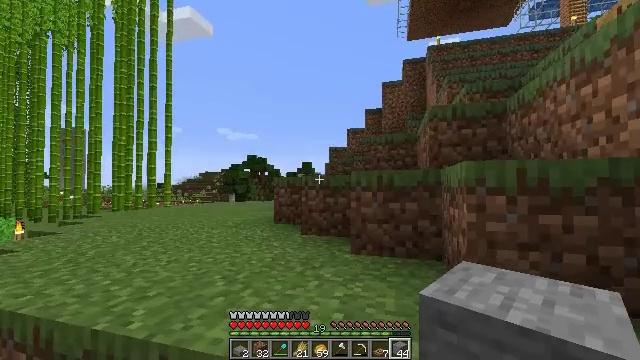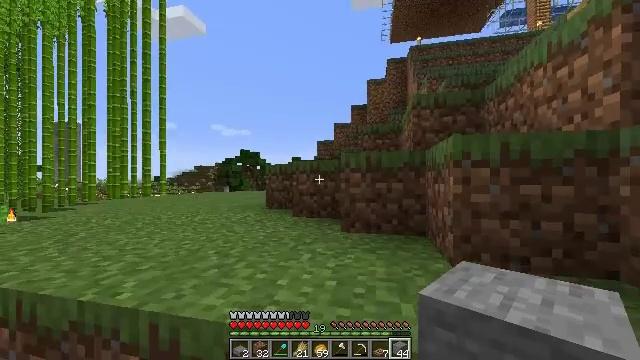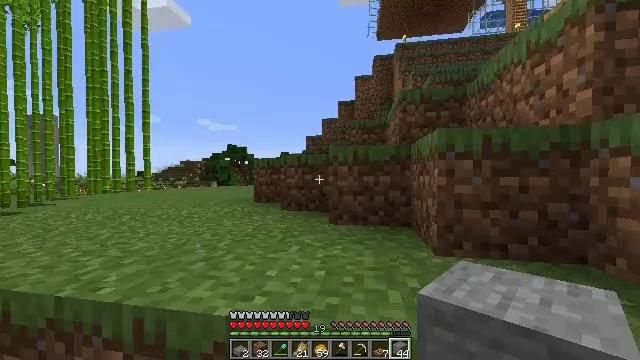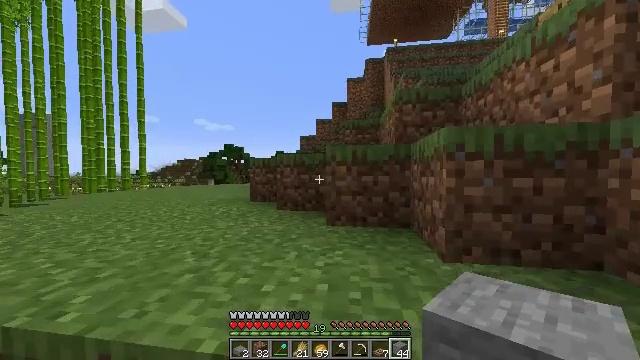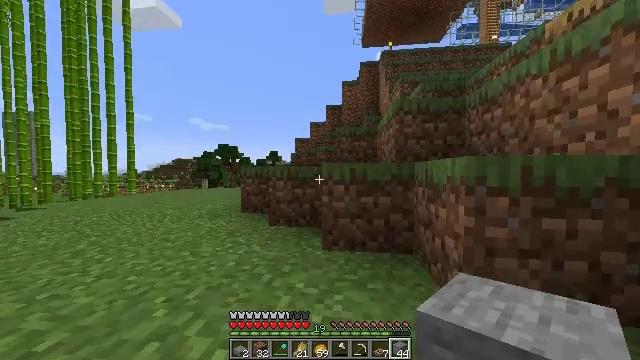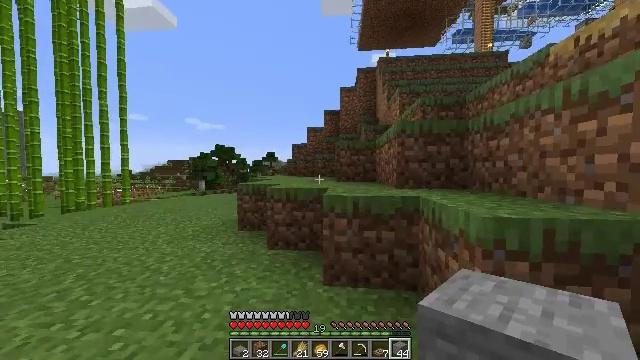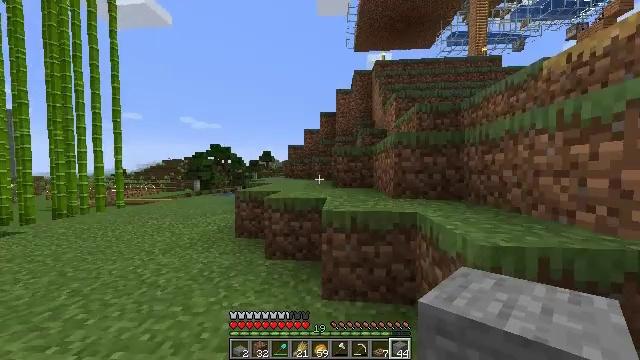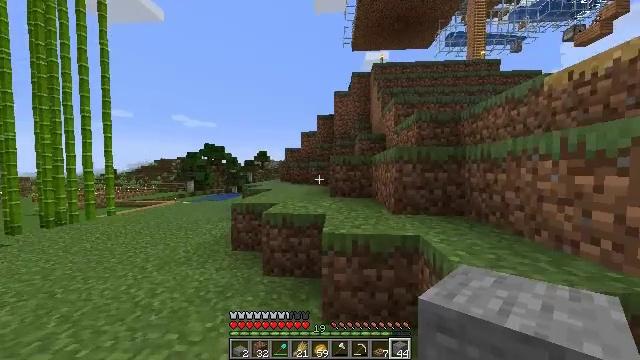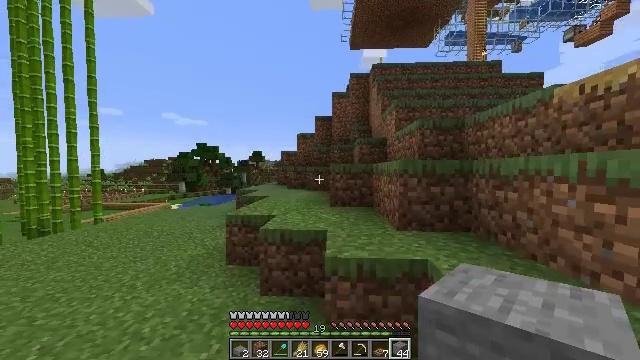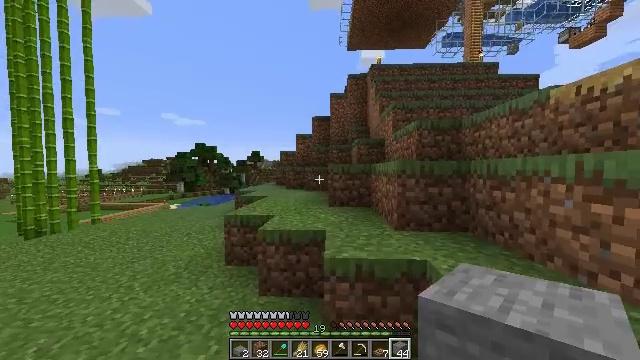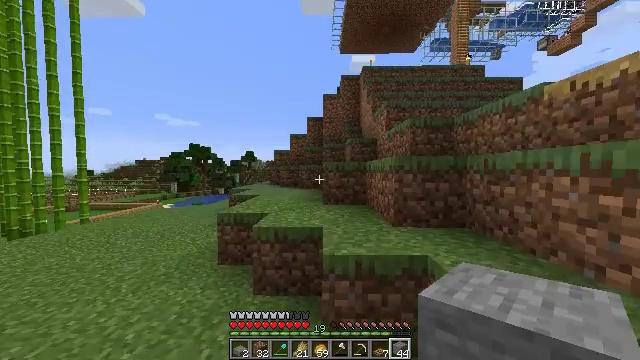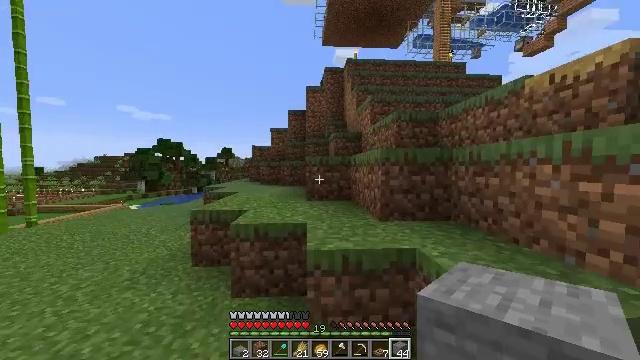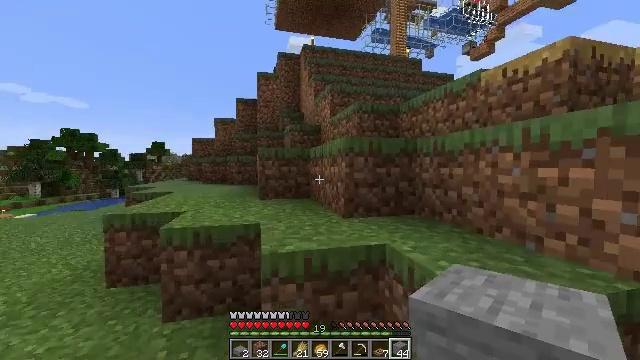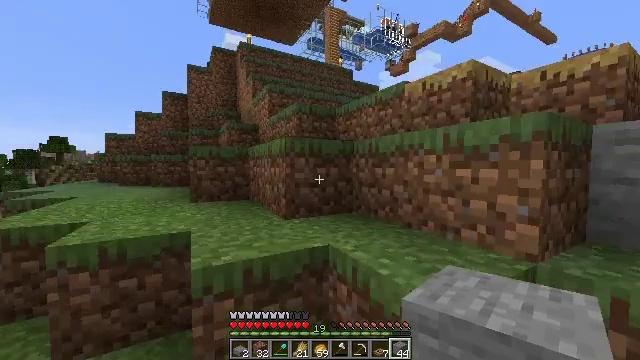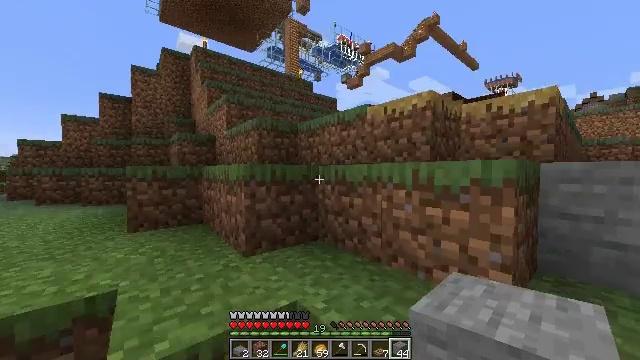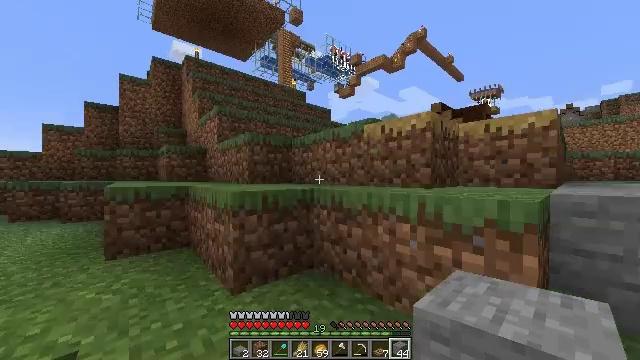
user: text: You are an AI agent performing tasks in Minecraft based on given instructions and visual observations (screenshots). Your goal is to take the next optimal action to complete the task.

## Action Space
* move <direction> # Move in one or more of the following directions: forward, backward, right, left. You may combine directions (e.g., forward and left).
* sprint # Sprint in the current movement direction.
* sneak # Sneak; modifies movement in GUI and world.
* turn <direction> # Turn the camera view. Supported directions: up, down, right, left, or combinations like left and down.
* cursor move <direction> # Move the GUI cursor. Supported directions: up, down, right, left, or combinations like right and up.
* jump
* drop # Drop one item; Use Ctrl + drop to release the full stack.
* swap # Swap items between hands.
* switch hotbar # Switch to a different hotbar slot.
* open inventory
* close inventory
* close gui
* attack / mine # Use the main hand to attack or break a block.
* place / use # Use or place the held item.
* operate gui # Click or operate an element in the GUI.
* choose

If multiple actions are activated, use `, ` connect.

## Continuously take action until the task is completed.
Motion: motion action
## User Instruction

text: Open a crafting table to make a jungle sign.
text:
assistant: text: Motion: move forward, sprint, turn right and down, jump
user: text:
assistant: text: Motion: move forward, sprint, turn right and down, jump
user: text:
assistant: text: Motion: move forward, sprint, turn right, jump
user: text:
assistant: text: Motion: move forward, turn right, jump
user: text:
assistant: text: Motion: move forward, jump
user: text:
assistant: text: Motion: move forward, turn right, jump
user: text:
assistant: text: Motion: move forward, sprint, jump
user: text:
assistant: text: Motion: move forward, sprint, jump
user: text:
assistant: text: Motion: move forward, sprint, jump
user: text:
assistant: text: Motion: move forward, sprint, turn right, jump
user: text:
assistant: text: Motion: move forward, turn right, jump
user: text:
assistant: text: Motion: move forward, turn right, jump
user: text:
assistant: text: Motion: move forward, sprint, turn right, jump
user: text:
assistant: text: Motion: move forward, sprint, turn right and up, jump
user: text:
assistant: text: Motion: move forward, sprint, turn right and up, jump
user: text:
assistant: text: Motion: move forward, sprint, jump
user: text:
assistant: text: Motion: move forward, jump
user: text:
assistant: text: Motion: move forward, jump
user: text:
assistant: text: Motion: move forward, jump
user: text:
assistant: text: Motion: move forward, jump
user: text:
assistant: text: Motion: move forward, sprint, jump
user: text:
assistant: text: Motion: move forward, sprint, jump
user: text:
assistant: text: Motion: move forward, sprint, jump
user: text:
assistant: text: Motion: move forward, sprint, jump
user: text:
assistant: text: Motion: move forward, jump
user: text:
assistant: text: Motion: move forward, jump
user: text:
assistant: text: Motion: move forward, jump
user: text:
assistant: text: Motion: move forward, jump
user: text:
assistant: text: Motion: move forward, sprint, jump
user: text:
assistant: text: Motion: move forward, sprint, jump